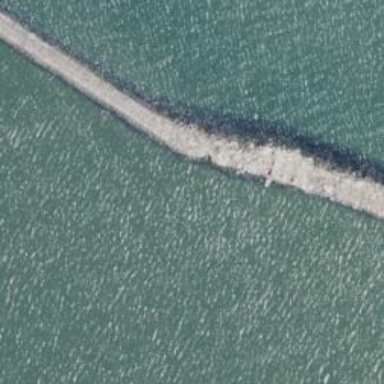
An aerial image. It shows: Breakwater structure.